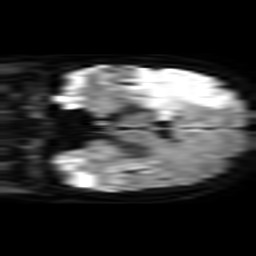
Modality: TRACE
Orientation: coronal
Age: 44
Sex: female
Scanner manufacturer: philips
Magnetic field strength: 3 T
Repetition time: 3.076 s
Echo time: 0.076 s